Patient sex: M
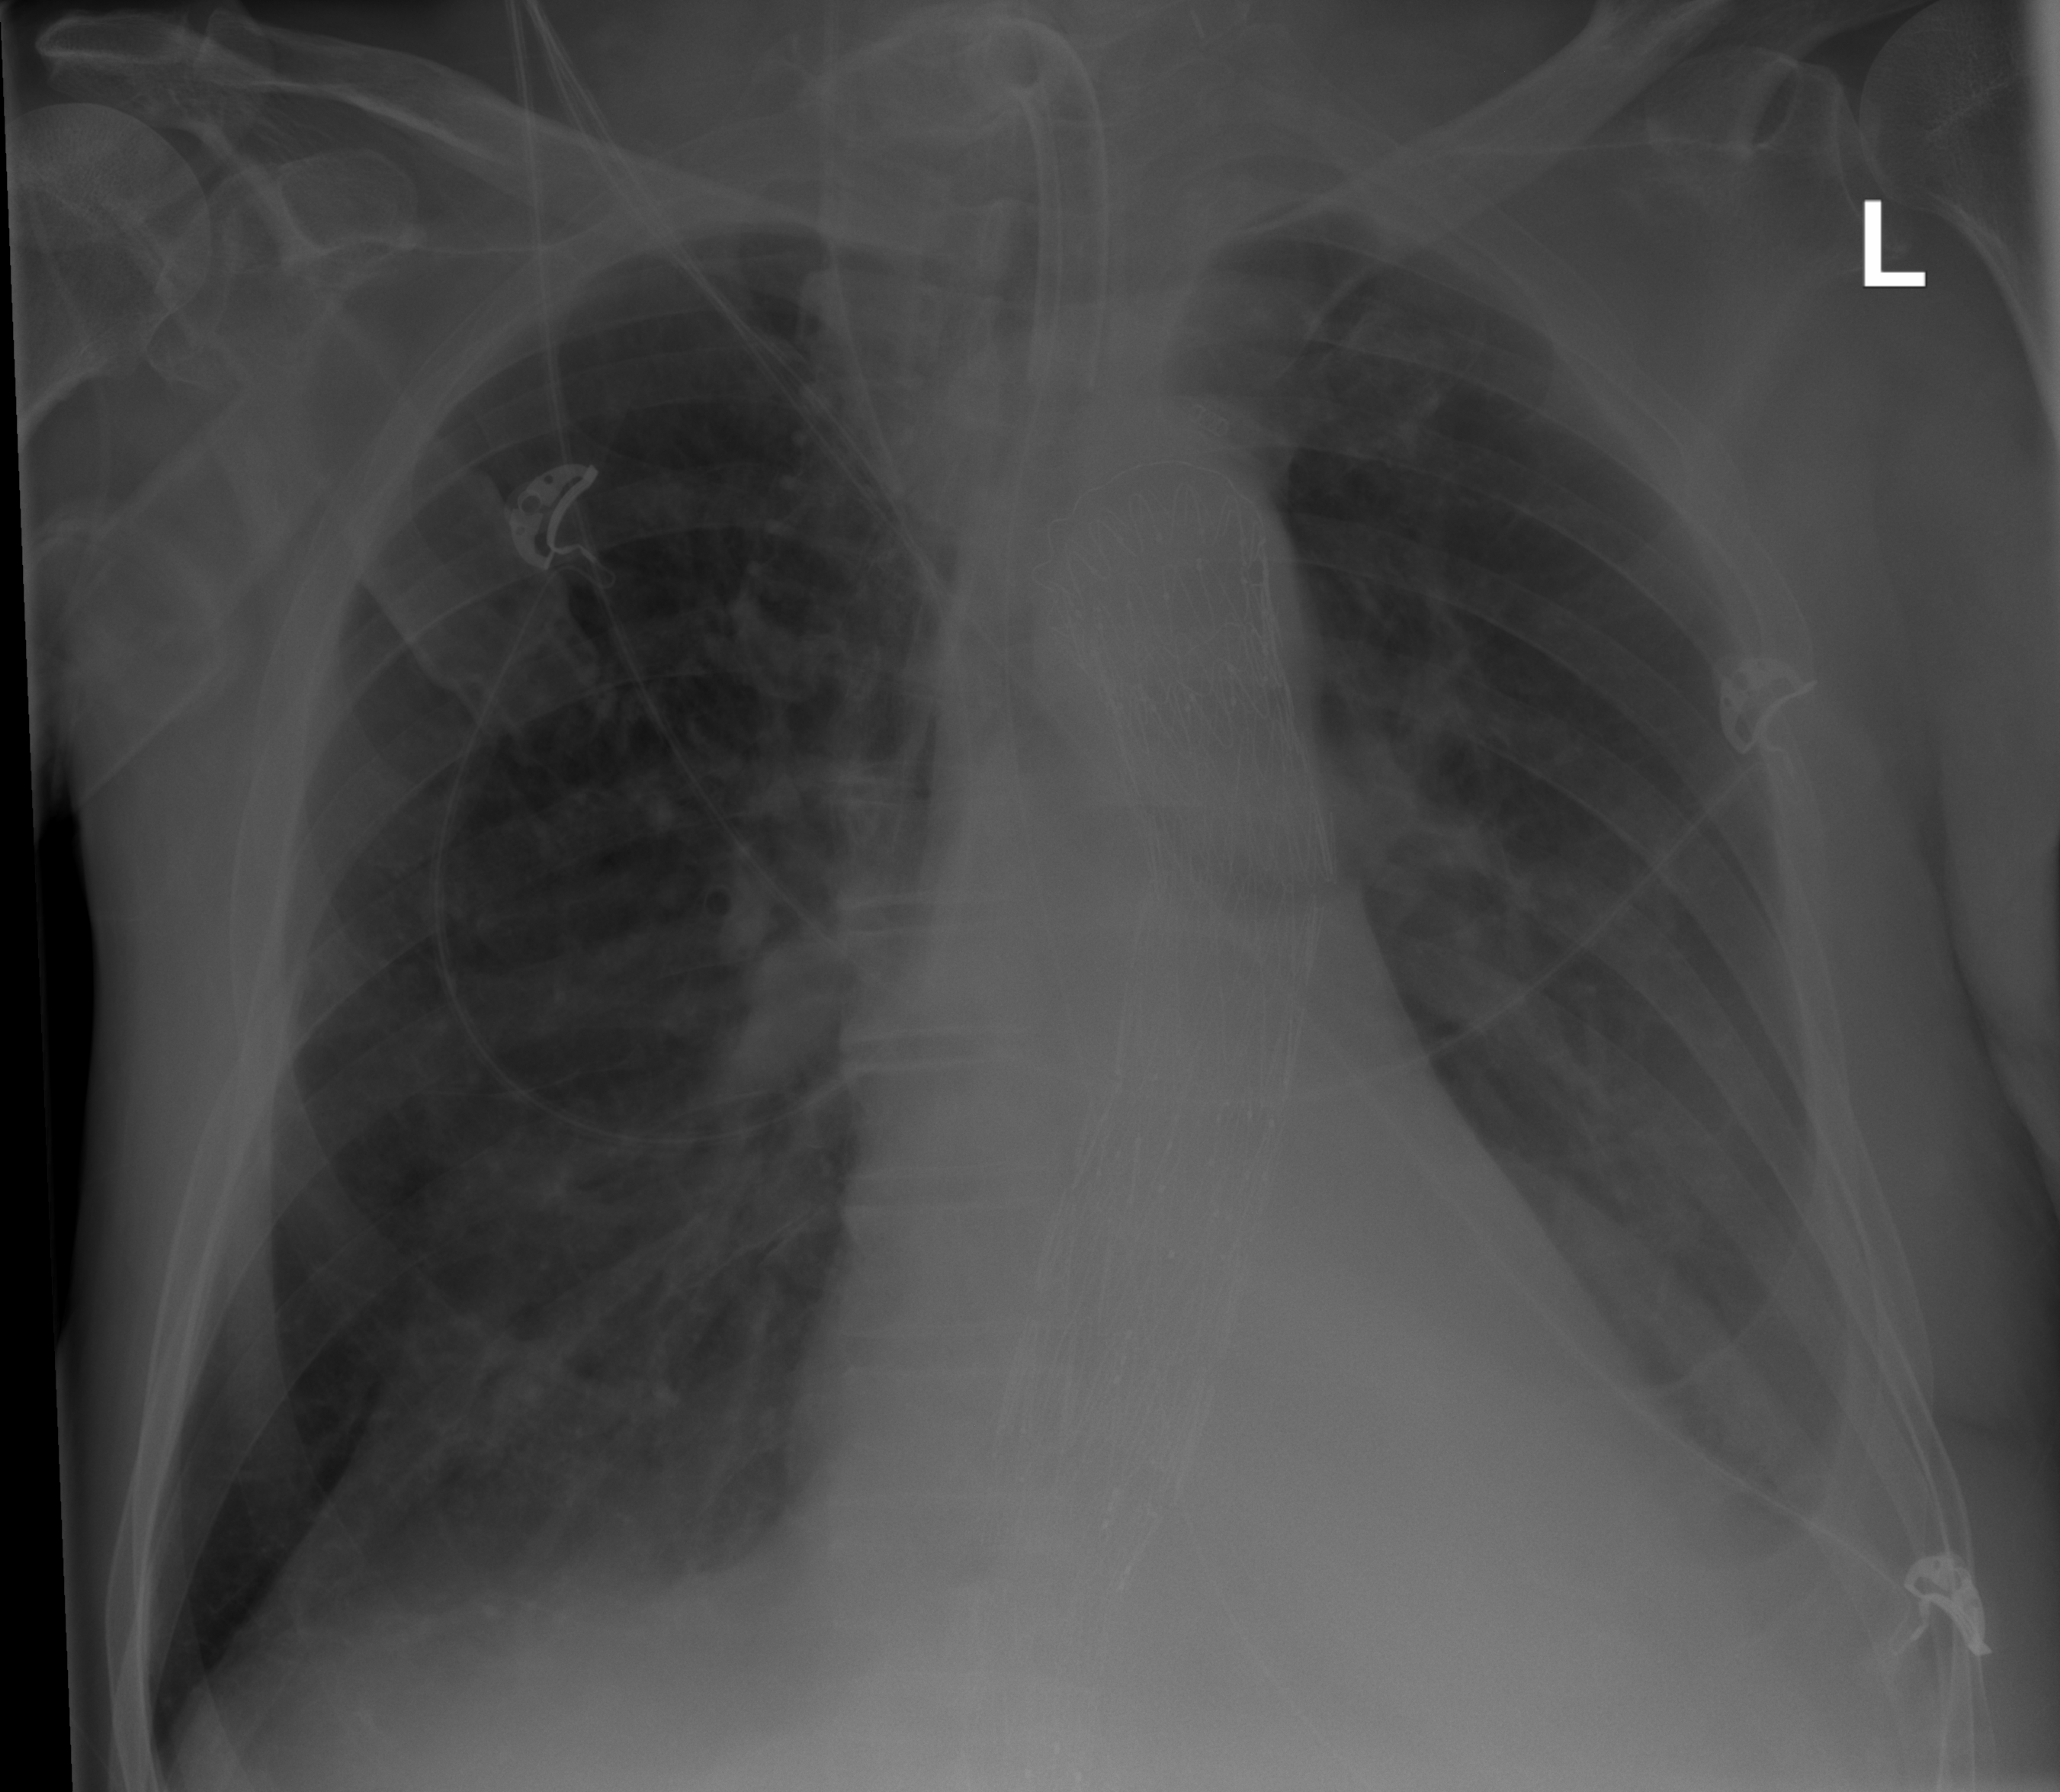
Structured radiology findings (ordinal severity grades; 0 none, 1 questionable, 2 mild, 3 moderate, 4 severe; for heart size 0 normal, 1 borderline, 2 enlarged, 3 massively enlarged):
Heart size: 1
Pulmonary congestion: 2
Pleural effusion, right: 1
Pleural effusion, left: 2
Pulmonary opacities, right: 0
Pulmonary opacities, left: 0
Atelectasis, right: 2
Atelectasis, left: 2